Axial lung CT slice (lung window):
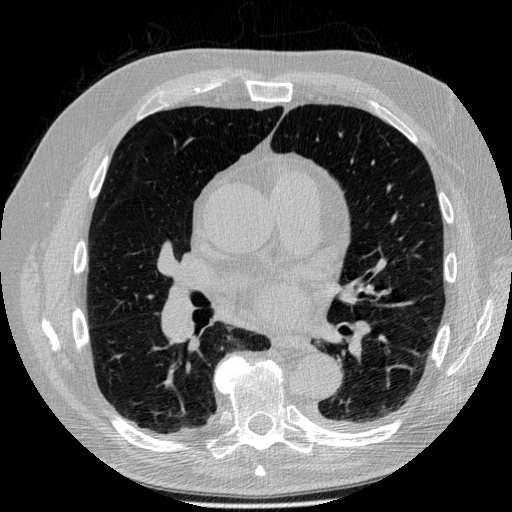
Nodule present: no